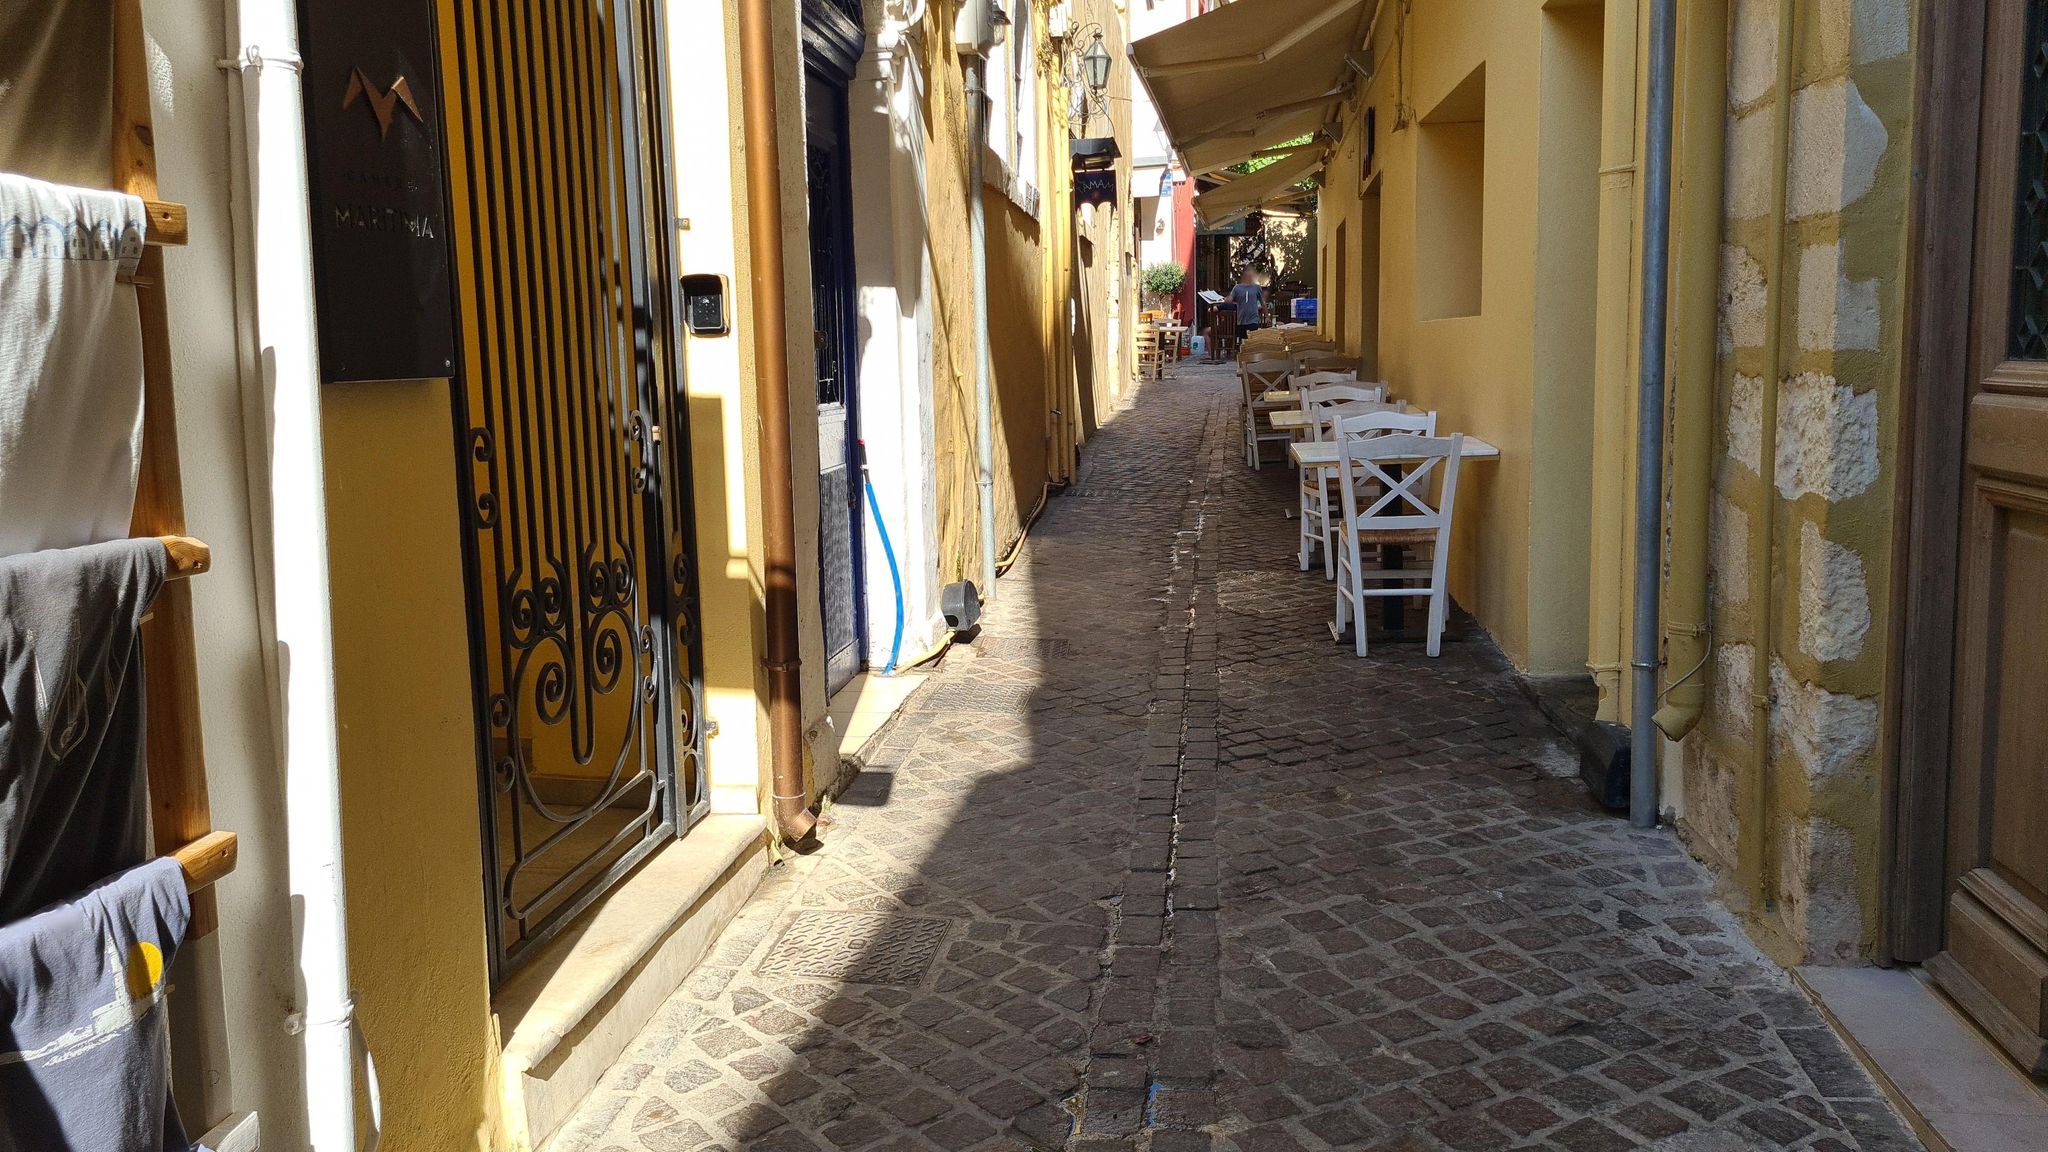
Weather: clear
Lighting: day
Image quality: good
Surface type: walking surface
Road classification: pedestrian
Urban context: urban centre
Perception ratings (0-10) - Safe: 5.41, Lively: 7.85, Beautiful: 5.64, Boring: 7.66, Depressing: 0.39, Wealthy: 7.25